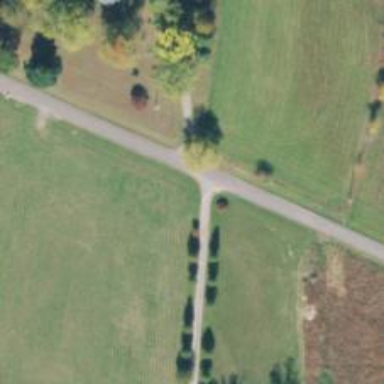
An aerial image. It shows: Driveway leading to service road.